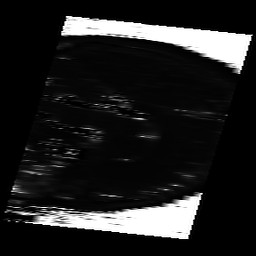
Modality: T2map
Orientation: sagittal
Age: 13
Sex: female
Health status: ill